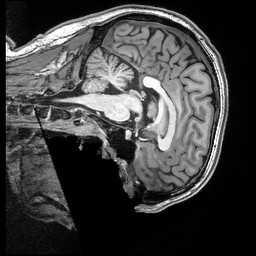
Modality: T1w
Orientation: sagittal
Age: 28
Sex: male